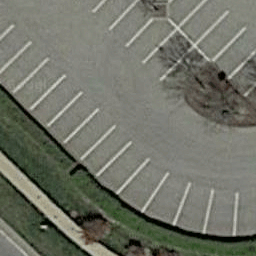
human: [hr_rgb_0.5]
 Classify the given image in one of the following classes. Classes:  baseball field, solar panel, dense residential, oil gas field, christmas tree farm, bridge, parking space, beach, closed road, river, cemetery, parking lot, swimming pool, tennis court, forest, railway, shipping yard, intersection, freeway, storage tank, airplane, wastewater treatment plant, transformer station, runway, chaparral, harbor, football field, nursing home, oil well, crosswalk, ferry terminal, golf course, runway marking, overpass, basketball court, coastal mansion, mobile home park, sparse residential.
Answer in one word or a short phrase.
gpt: parking space